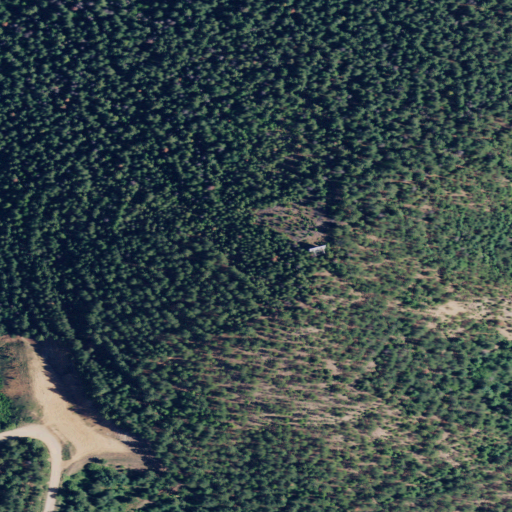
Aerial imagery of mountain in Idaho named Haystack Peak containing evergreen forest, shrub, and open development